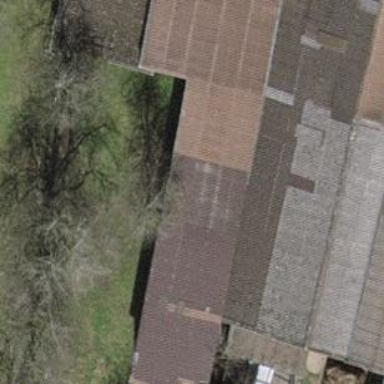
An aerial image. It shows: View of roof of building.